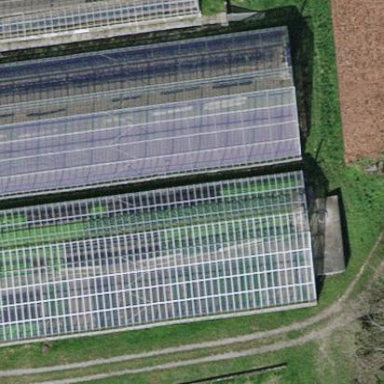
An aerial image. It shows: Greenhouse.